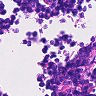
Metastatic tissue present: no